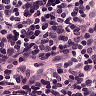
Metastatic tissue present: no